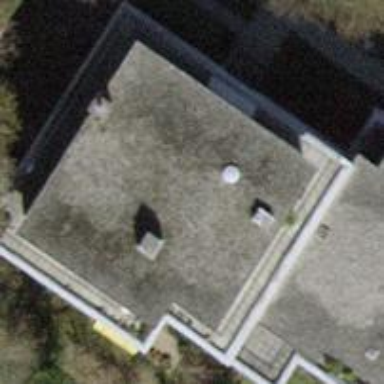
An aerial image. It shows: Flat-roofed building.